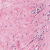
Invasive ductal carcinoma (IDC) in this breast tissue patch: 0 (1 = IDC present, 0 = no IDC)